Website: bh-photo
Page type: customer-info-address
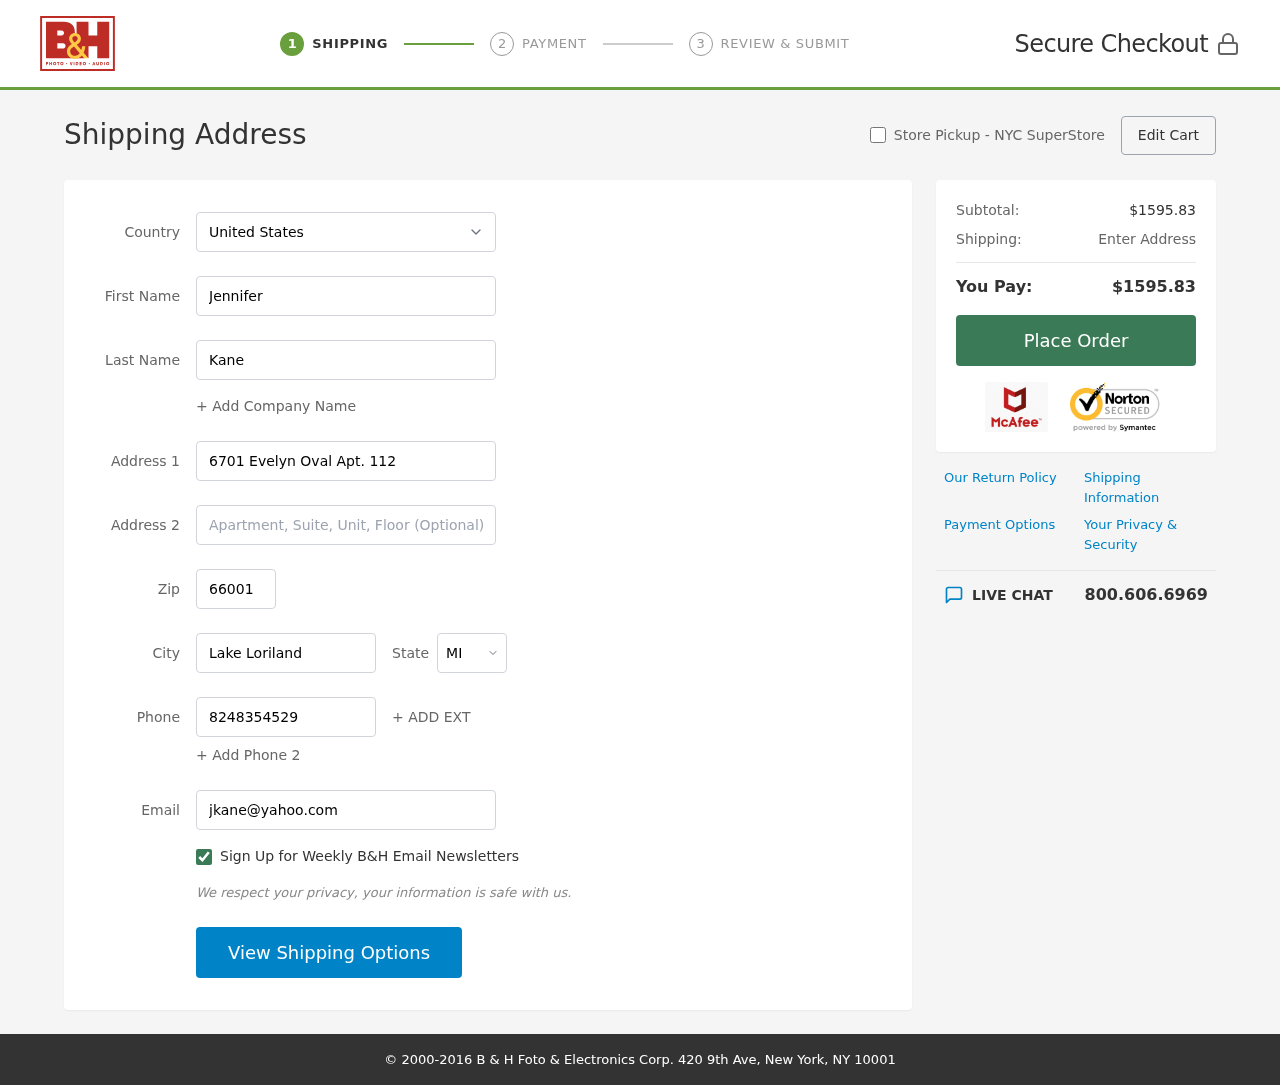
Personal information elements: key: PII_CITY
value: Lake Loriland
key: PII_COUNTRY
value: United States
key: PII_EMAIL
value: jkane@yahoo.com
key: PII_FIRSTNAME
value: Jennifer
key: PII_LASTNAME
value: Kane
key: PII_PHONE
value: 8248354529
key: PII_POSTCODE
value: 66001
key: PII_STATE_ABBR
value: MI
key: PII_STREET
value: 6701 Evelyn Oval Apt. 112
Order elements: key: ORDER_SUBTOTAL
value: $1595.83
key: ORDER_TOTAL
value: $1595.83